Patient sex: F
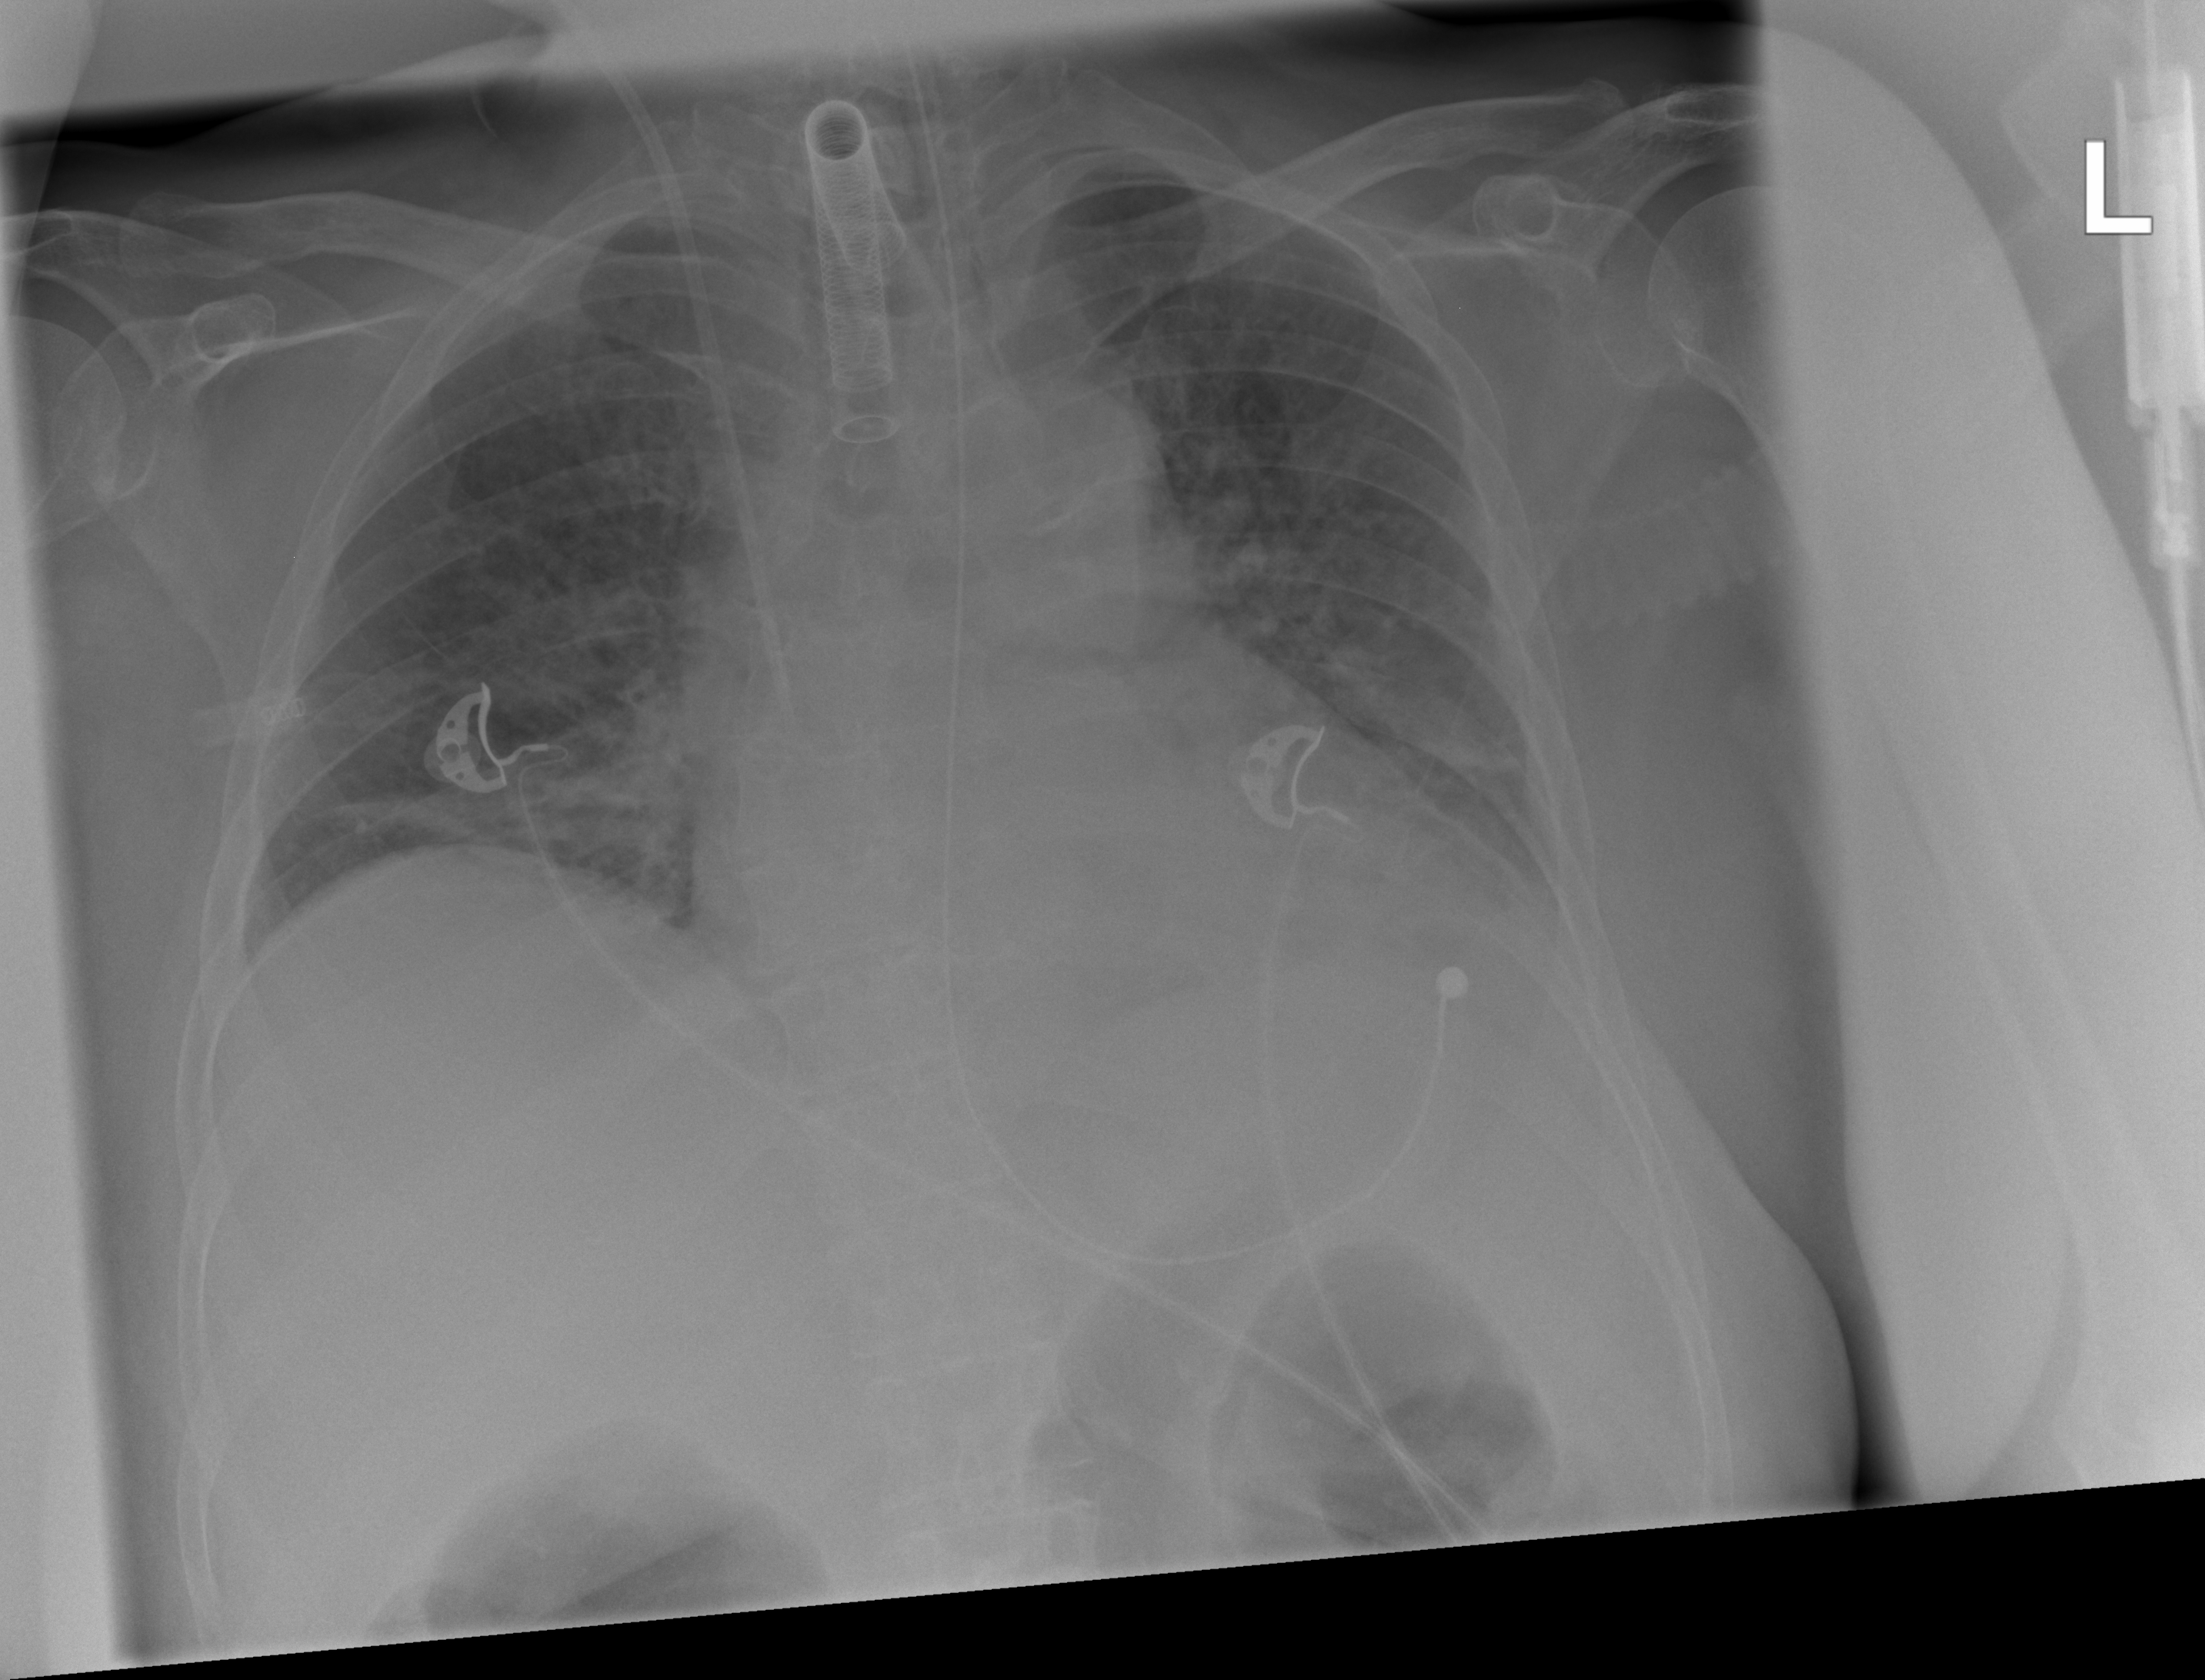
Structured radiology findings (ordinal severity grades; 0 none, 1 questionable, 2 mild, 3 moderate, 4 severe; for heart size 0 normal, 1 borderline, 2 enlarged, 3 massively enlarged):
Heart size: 1
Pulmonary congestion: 2
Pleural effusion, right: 0
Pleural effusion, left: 0
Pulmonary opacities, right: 2
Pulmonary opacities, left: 0
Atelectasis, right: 2
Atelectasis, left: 2